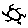
Label: sun